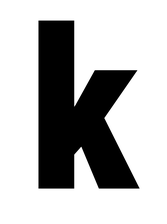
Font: Roboto_Condensed_Black